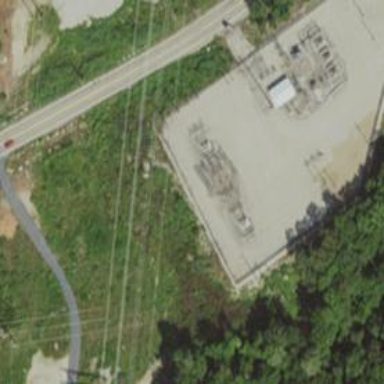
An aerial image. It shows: Switch used for power control.